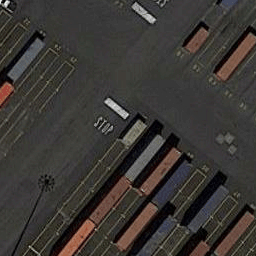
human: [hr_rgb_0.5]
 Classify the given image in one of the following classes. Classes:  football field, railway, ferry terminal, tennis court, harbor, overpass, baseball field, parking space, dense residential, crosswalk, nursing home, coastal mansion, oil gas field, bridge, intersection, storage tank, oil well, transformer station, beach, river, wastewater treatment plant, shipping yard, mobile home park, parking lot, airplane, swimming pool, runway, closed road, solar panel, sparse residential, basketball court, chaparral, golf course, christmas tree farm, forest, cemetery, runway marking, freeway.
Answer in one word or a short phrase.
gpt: shipping yard